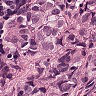
Metastatic tissue present: yes